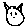
Label: cat